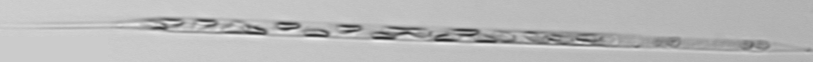
Label: Rhizosolenia